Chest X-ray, PA view. Patient: 40 years old, sex F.
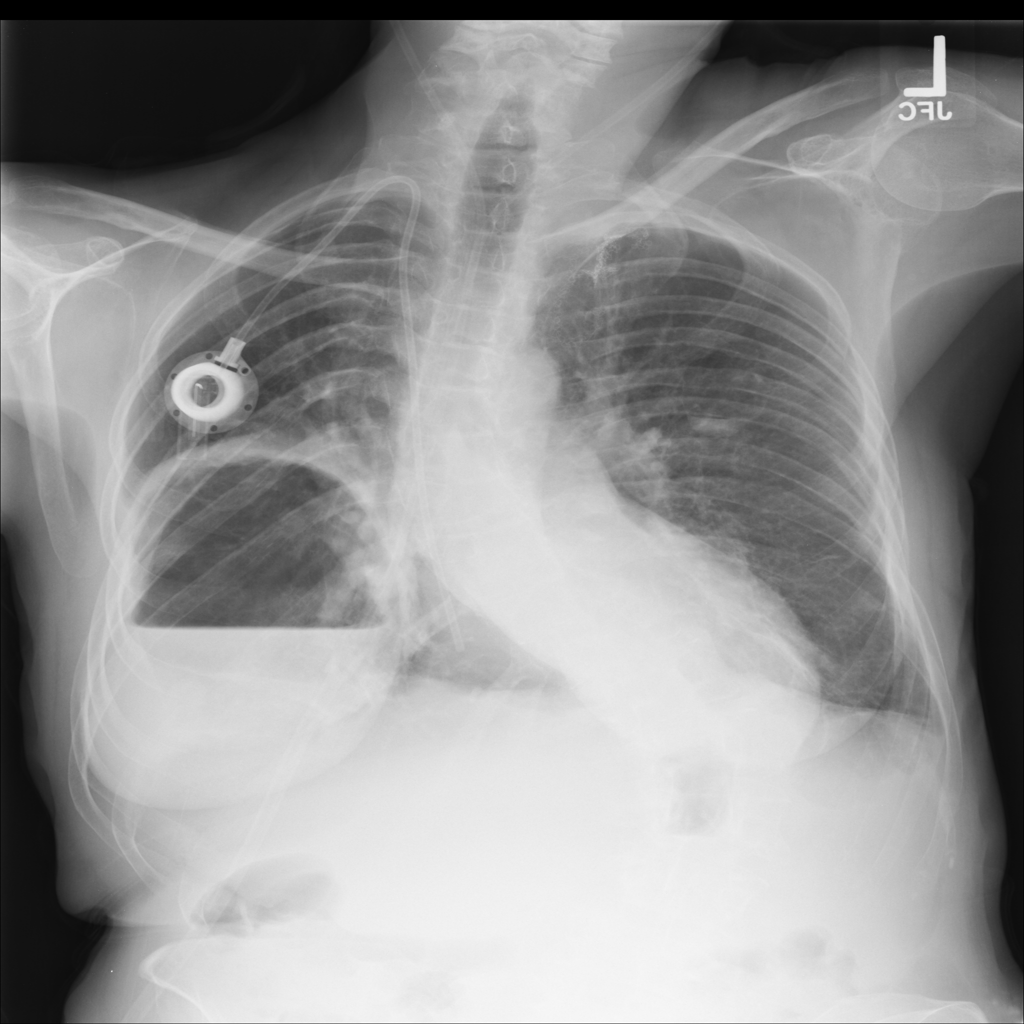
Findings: No Finding